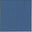
Piece: xx